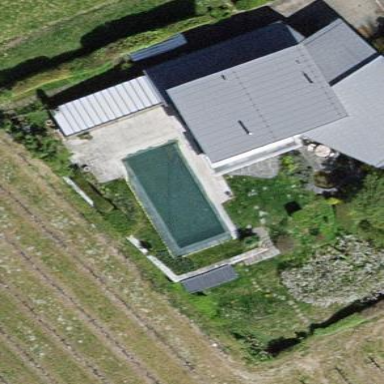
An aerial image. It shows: Swimming pool located in leisure land.